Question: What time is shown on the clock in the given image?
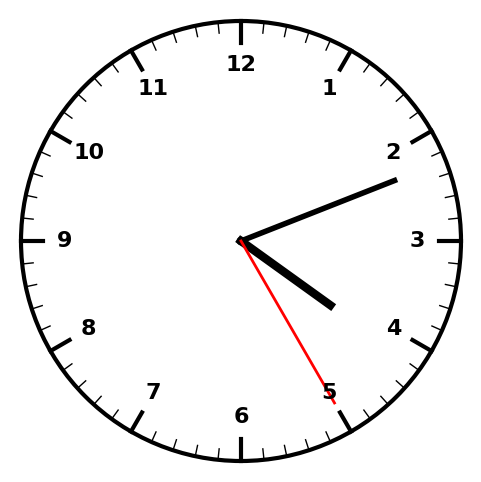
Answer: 04:11:25